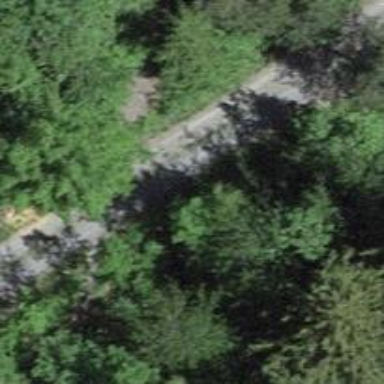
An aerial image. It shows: Fine gravel service road.